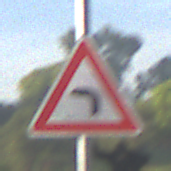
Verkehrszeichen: KurveLinks
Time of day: SunriseSunset
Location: Outdoor (Suburban)
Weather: PartlyCloudy
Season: NotSpecified
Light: Natural